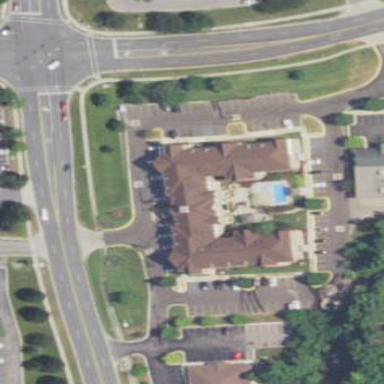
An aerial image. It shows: Hotel building.